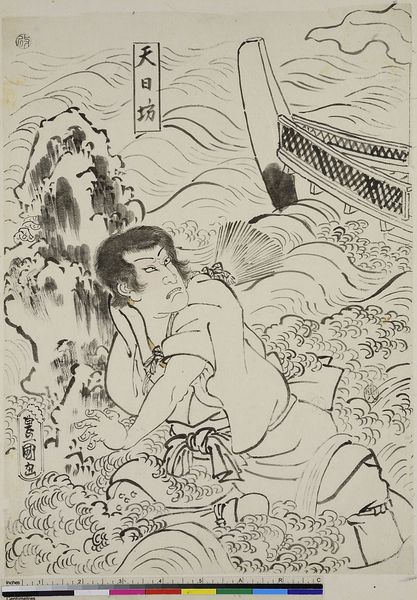
Titel: Der Schauspieler Ichikawa Kodanji als Tennichibo
Künstler: Utagawa Kunisada
Standort: Hamburg
Institution: Museum für Kunst und Gewerbe Hamburg
Schlagwörter: berg, felsen, himmel, mann, wasser, landschaft, ufer, fächer, ornament, knoten, theater, boot, welle, vegetation, kutter, japanisch, tusche, chinesisch, himme, zeit, schauspieler, skizzen, schauspielerin, tuschzeichnung, pinselzeichnung, kabuki, edo, landschf, theateraufführung, ukiyo, schrifteichen